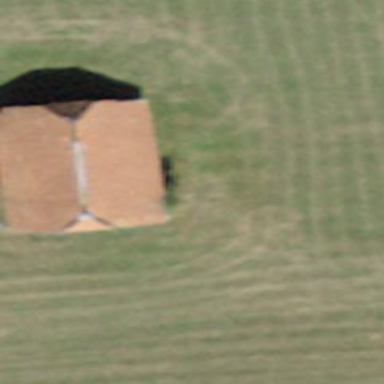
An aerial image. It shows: Rural barn.